五年级 · 算术
如图是一道小数除法题的计算过程，已知这道题的商等于 $7 . \dot{4} \dot{\overline{5}}$ ，那么坚式中 $\mathrm{A}$ 是（ ）。

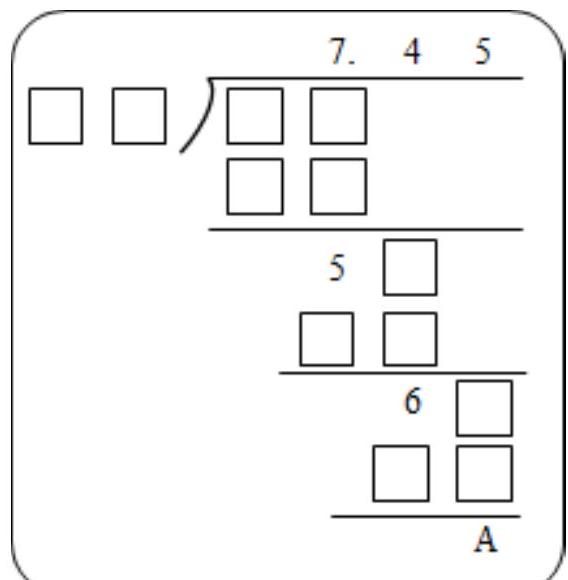
A. 5
B. 6
C. 7
D. 8
答案: A